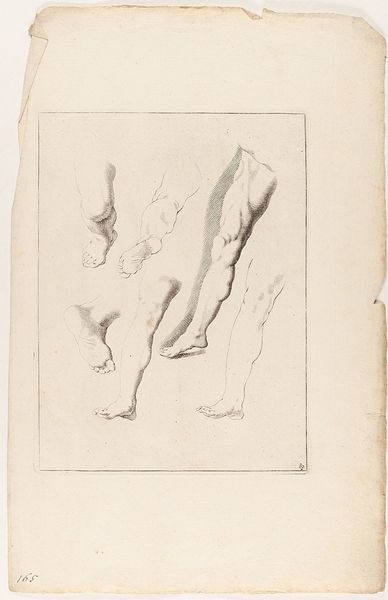
Titel: Bein- und Fußstudie, Blatt 69 aus der Folge 'Fondamenten der Teecken-Konst aerdigh geinvertaert door Abraham Bloemaert'
Künstler: Abraham Bloemaert
Standort: Hamburg
Institution: Museum für Kunst und Gewerbe Hamburg
Schlagwörter: akt, fuß, körper, schatten, skizze, zeichnung, anatomie, figur, blatt, beine, bein, füße, papier, ansicht, perspektive, gelenke, studie, übung, grafik, graphik, schattierung, schattierungen, muskeln, knie, fotografie, photographie, unten, druckgraphik, druckgrafik, schraffur, stich, plakat, für, poster, muskel, struktur, nummerierung, kupferstich, teile, ansichten, wasserzeichen, simultan, fußsohle, anatomiestudie, von unten, figurenstudie, zeichenkunst, reproduktionen, druckerzeugnisse, körperteile, körpers, ornamentstich, vorlageblätter, beinstudie, fußstudie, muskelstruktur